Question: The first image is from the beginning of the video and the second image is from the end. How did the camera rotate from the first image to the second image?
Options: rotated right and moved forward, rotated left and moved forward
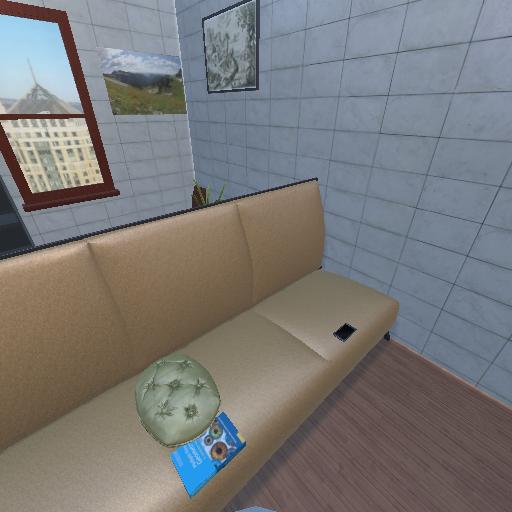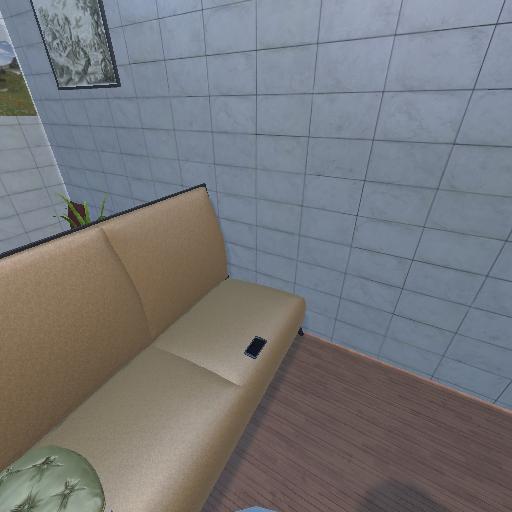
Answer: rotated right and moved forward